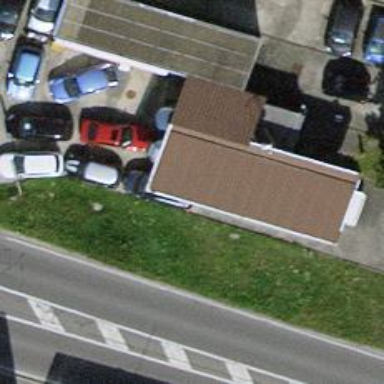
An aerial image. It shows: Shop that sells cars.